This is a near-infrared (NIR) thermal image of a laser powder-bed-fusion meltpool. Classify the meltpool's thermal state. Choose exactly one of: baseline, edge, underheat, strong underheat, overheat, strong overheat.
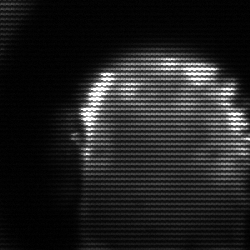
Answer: baseline